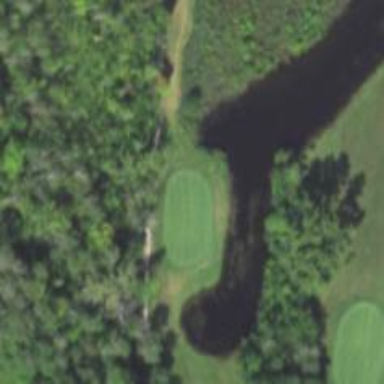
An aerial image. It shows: Path for both road and golf.